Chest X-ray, AP view. Patient: 47 years old, sex M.
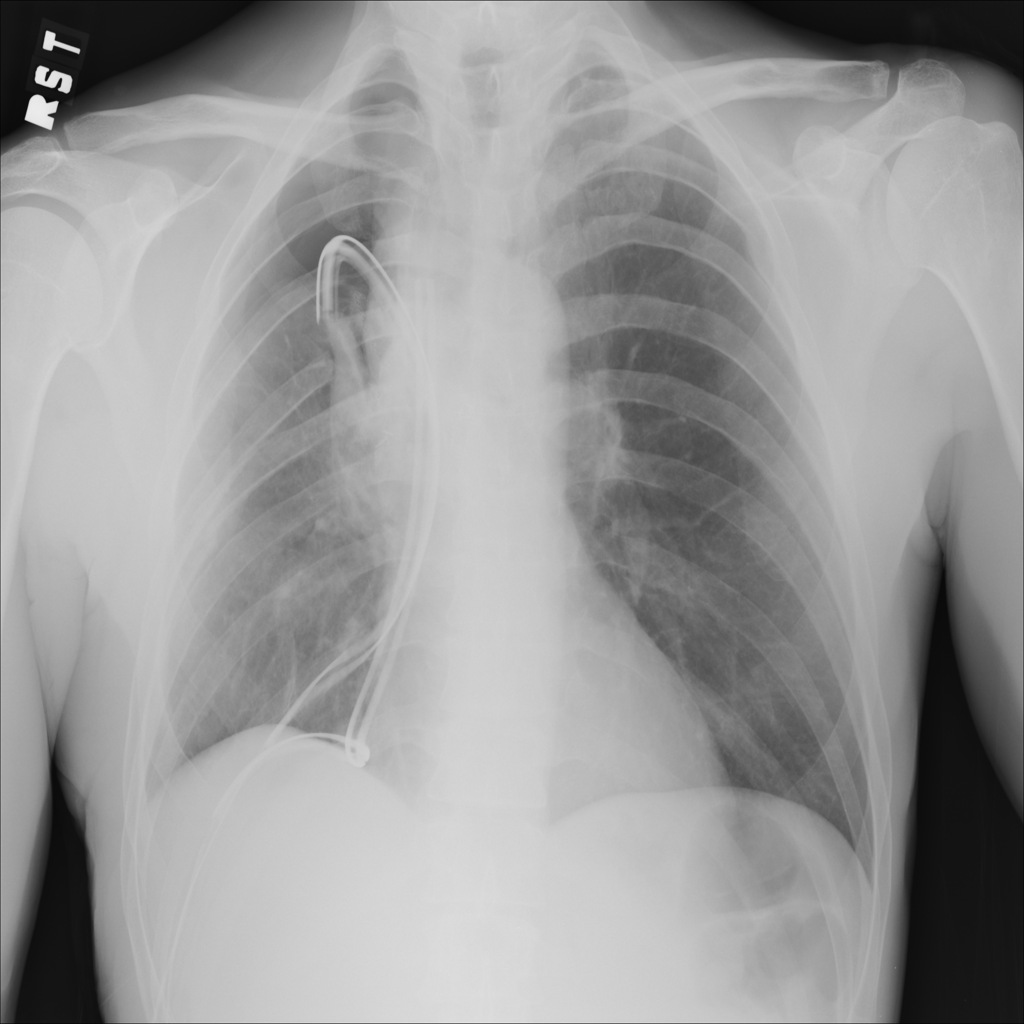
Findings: Pneumothorax